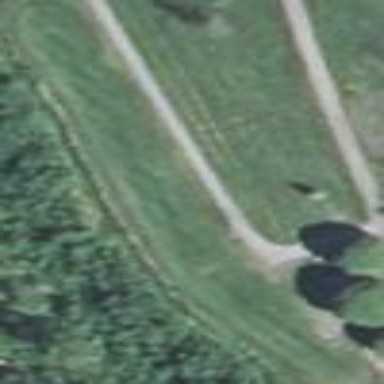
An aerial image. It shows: Golf tee on grassy land.